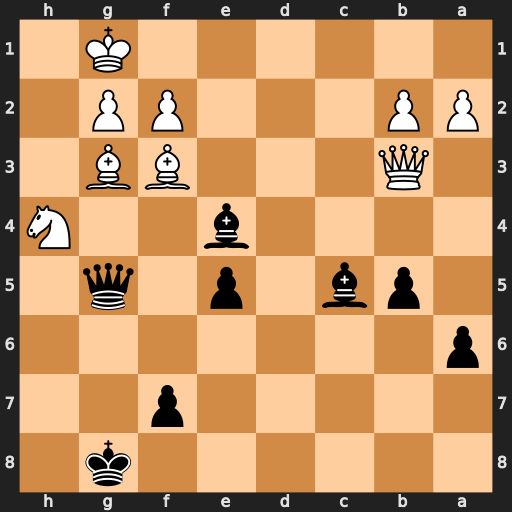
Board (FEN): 6k1/5p2/p7/1pb1p1q1/4b2N/1Q3BB1/PP3PP1/6K1
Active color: b
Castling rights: -
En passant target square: -
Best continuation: Qxg3 Bxe4 Qxf2+ Kh2 Qxh4+ Qh3 Qxe4